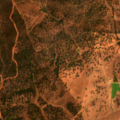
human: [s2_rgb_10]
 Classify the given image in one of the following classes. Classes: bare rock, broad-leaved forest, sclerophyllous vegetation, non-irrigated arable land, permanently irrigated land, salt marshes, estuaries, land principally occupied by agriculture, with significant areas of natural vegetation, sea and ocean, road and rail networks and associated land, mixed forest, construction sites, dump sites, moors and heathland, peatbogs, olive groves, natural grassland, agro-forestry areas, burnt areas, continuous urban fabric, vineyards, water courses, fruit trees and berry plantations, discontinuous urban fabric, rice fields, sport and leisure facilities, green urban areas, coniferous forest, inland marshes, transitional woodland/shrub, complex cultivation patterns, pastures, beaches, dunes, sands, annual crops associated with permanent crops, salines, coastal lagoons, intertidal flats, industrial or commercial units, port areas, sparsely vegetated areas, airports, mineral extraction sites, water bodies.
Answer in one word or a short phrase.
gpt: pastures, agro-forestry areas, broad-leaved forest, transitional woodland/shrub